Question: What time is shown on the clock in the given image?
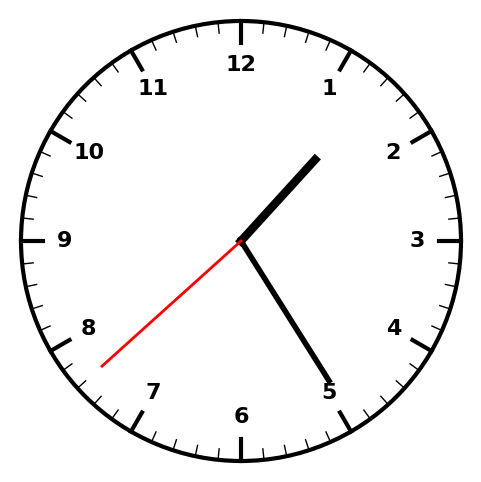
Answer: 01:24:38